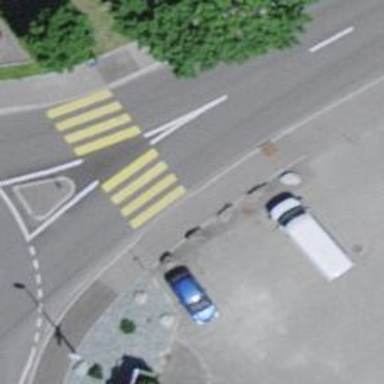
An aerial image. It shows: Sidewalk along the footway.